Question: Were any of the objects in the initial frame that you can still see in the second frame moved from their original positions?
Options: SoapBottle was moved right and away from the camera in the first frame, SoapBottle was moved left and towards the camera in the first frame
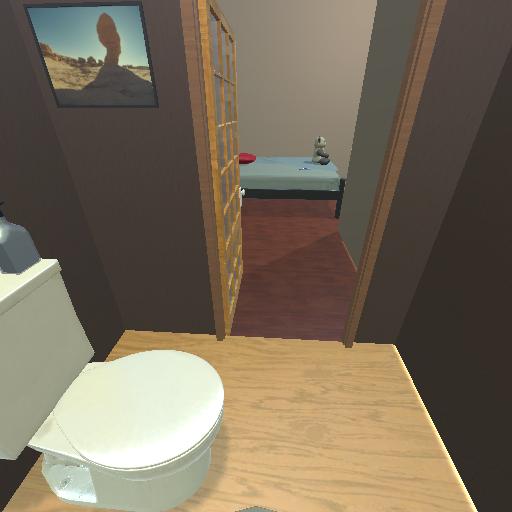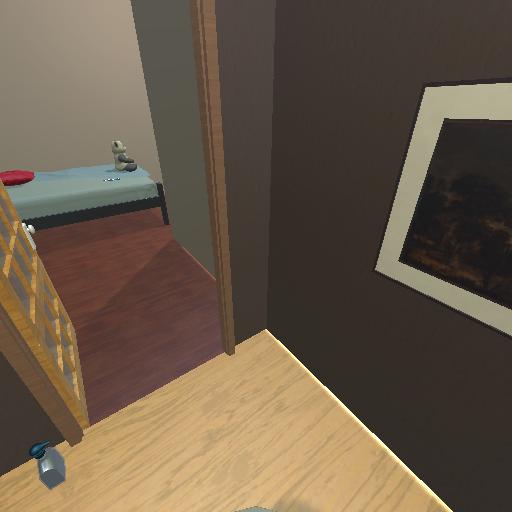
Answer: SoapBottle was moved right and away from the camera in the first frame